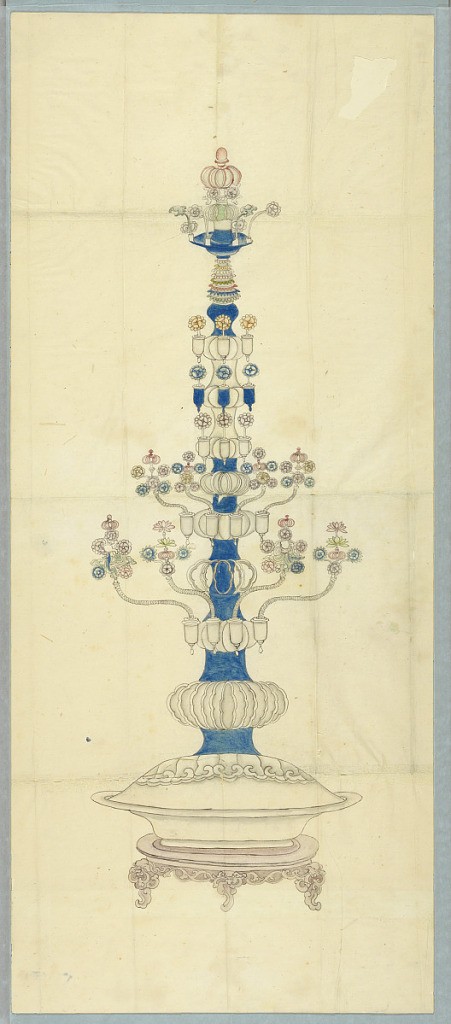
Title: Design for a Lighting Fixture
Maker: Frederick Crace, English, 1779–1859
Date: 1815–22
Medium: Brush and watercolor, pen and ink on thin paper
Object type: Drawing
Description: Vertical rectangle. Design for the Royal Pavilion, Brighton. A tall shaft rising from a jardinère on a stand. Large and small branches with clusters of Chinese flowers spring  from the shaft.

Original album associated with this collection still exists.  See 1948-40-1 accessory